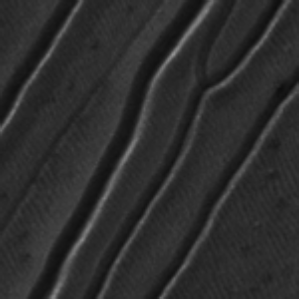
Label: frost